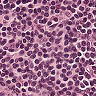
Metastatic tissue present: no